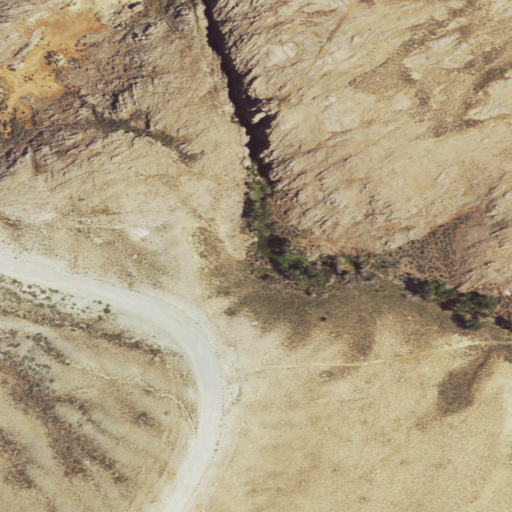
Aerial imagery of mountain in Wyoming named Bunker Hill containing shrub and woody wetlands